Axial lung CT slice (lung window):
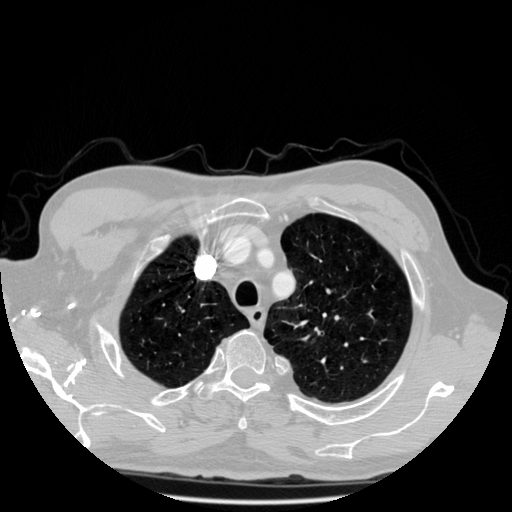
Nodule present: no